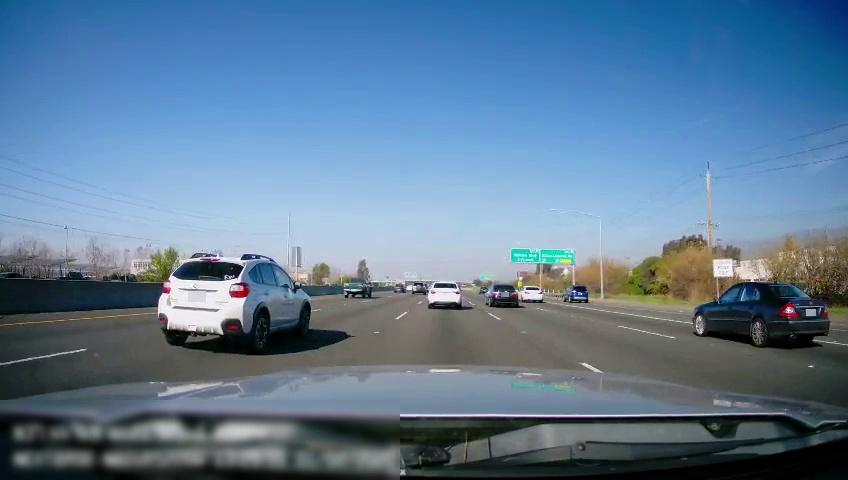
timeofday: Day
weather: Sunny
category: Drivable Space
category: Vehicles | Car
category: Vehicles | Truck
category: Vehicles | Car
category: Vehicles | Car
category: Vehicles | Car
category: Vehicles | Car
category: Vehicles | SUV
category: Vehicles | Car
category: Vehicles | Truck
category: Vehicles | SUV
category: Vehicles | Car
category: Lanes | Current Lane
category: Lanes | Current Lane
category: Lanes | Alternate Lane
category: Lanes | Alternate Lane
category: Lanes | Alternate Lane
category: Lanes | Alternate Lane
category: Lanes | Alternate Lane
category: Traffic | Signs
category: Traffic | Signs
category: Traffic | Signs